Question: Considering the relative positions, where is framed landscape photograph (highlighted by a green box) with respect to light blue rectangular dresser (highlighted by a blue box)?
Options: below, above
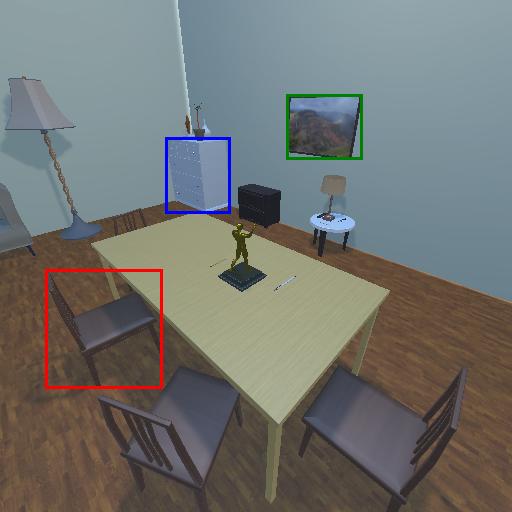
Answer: below